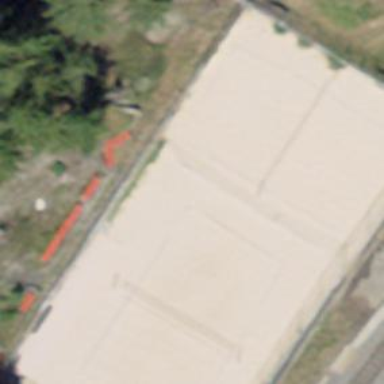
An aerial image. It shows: Sandy pitch for beach volleyball.